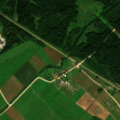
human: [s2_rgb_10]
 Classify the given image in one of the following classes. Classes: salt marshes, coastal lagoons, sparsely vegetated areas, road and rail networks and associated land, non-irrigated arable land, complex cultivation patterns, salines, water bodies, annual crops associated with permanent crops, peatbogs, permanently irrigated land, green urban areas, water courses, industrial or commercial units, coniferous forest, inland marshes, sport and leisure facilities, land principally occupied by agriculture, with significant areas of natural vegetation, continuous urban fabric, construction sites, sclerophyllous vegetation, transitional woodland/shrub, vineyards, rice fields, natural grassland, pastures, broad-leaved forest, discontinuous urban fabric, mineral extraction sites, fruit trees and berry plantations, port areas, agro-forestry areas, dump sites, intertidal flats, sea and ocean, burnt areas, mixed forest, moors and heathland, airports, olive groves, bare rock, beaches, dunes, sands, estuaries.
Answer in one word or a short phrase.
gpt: sport and leisure facilities, non-irrigated arable land, pastures, complex cultivation patterns, land principally occupied by agriculture, with significant areas of natural vegetation, coniferous forest, mixed forest, transitional woodland/shrub